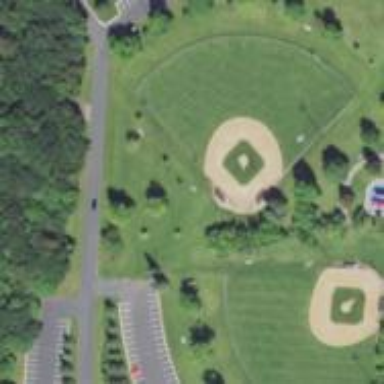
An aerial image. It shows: Baseball pitch for leisure land activities.